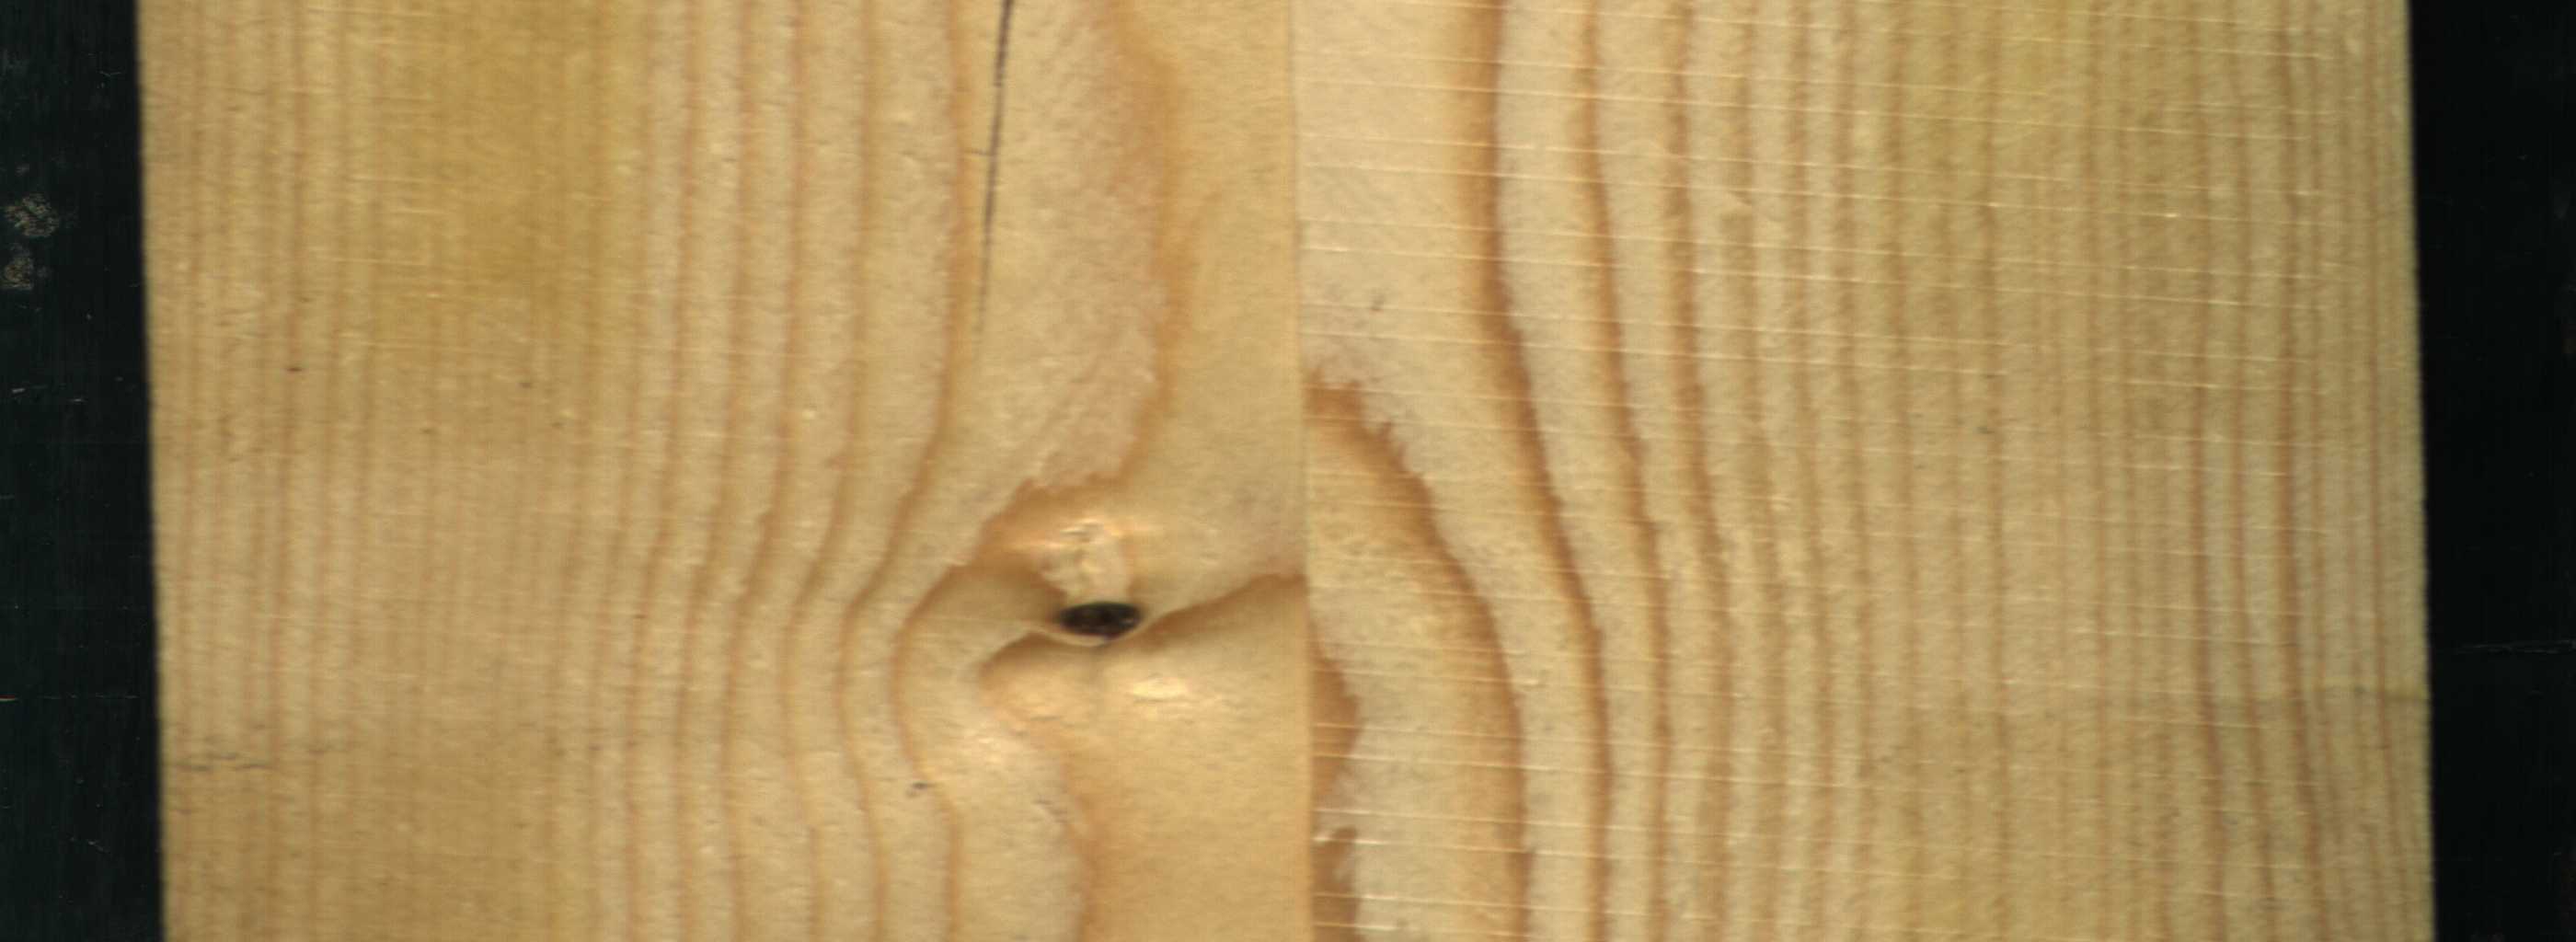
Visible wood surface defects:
Crack
Dead_Knot